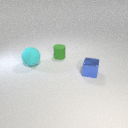
small green rubber cylinder to the right of large cyan rubber sphere